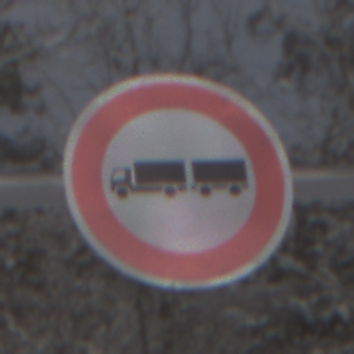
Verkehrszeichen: VerbotLastkraftwagenMitAnhaenger
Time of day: MorningAfternoon
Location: Outdoor (Nature)
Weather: PartlyCloudy
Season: Winter
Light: Natural